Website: bh-photo
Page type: address-validator
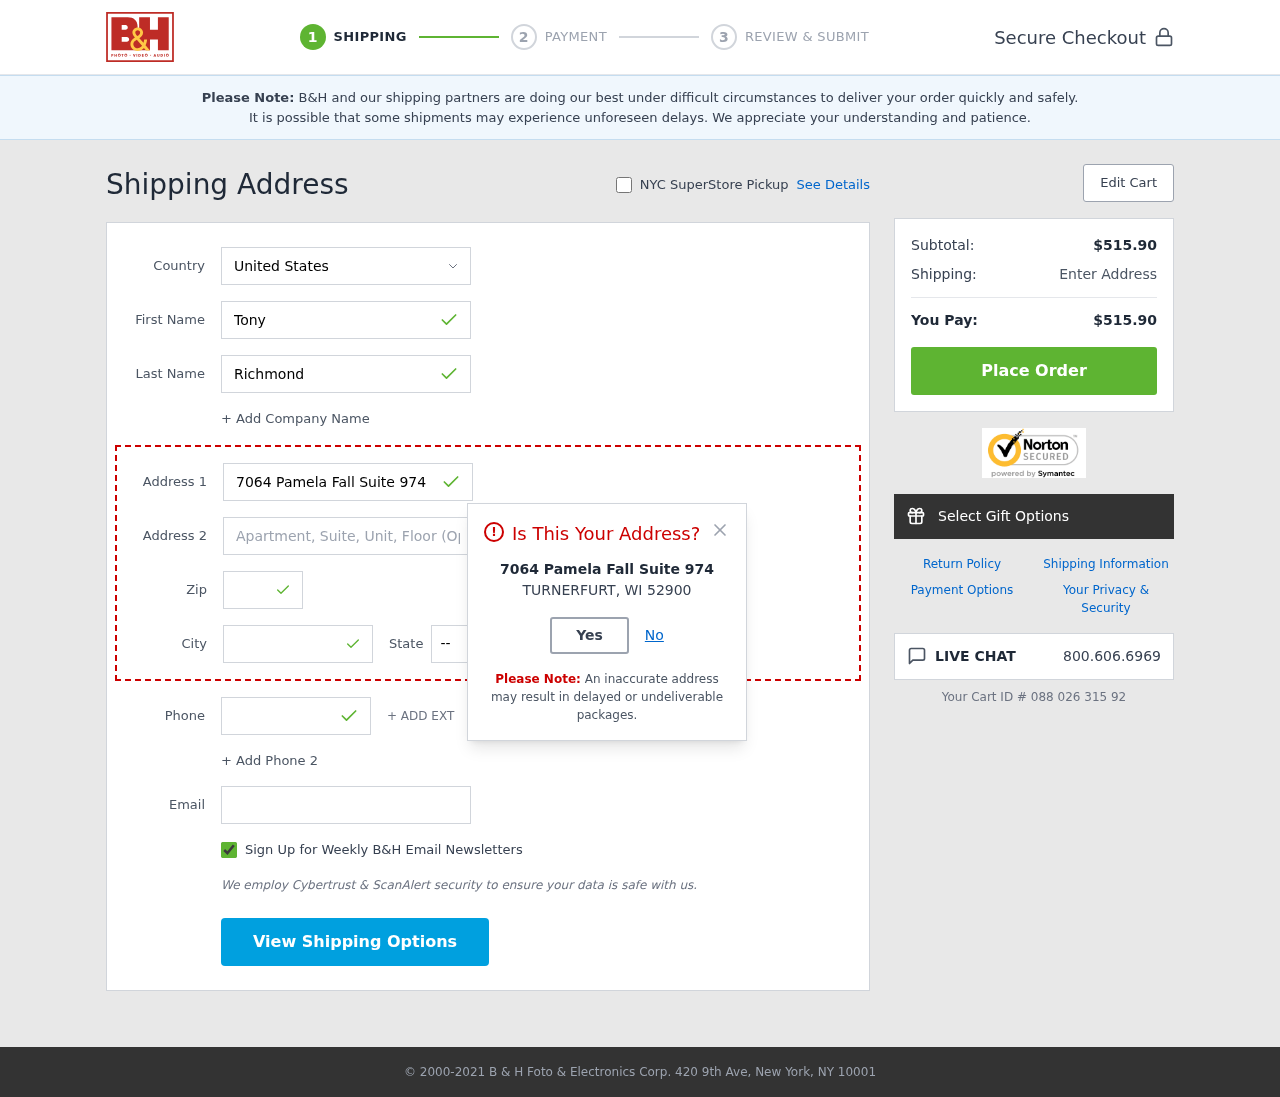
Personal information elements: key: PII_CITY
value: Turnerfurt
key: PII_COUNTRY
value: United States
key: PII_EMAIL
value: tony.richmond@yahoo.com
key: PII_FIRSTNAME
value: Tony
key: PII_LASTNAME
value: Richmond
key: PII_PHONE
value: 3227646228
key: PII_POSTCODE
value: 52900
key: PII_STATE_ABBR
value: WI
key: PII_STREET
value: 7064 Pamela Fall Suite 974
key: PII_CITY_MODAL
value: TURNERFURT
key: PII_POSTCODE_FULL
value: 52900
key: PII_POSTCODE_NUMERIC
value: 52900
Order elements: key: ORDER_SUBTOTAL
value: $515.90
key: ORDER_TOTAL
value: $515.90
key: ORDER_ID
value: Your Cart ID # 088 026 315 92